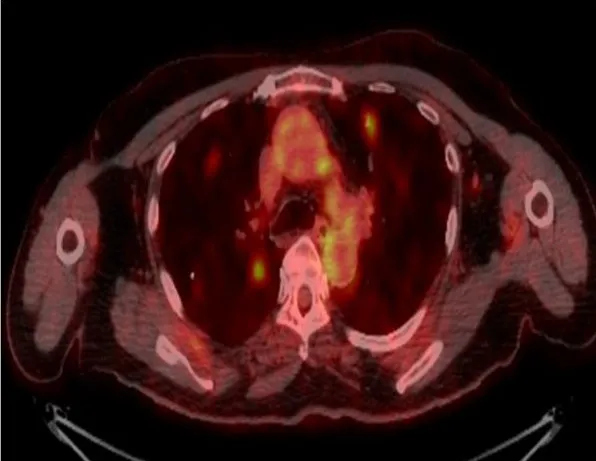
Pulmonary metastasis from SGC before starting bicalutamide.
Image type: radiology (pet)